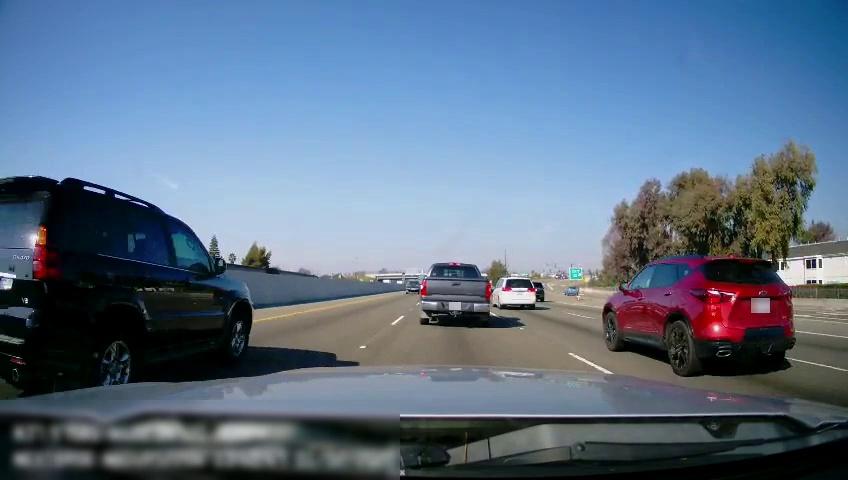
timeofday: Day
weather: Sunny
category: Drivable Space
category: Vehicles | Truck
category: Vehicles | SUV
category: Vehicles | Truck
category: Vehicles | SUV
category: Vehicles | SUV
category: Vehicles | SUV
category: Vehicles | Car
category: Lanes | Alternate Lane
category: Lanes | Current Lane
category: Lanes | Alternate Lane
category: Lanes | Alternate Lane
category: Lanes | Alternate Lane
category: Lanes | Alternate Lane
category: Traffic | Signs
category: Traffic | Signs